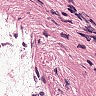
Metastatic tissue present: no